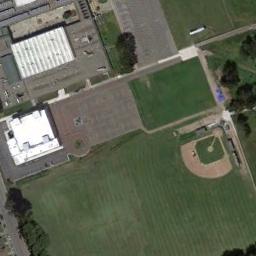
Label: baseball_diamond